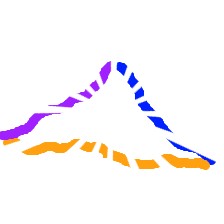
Shape: triangle